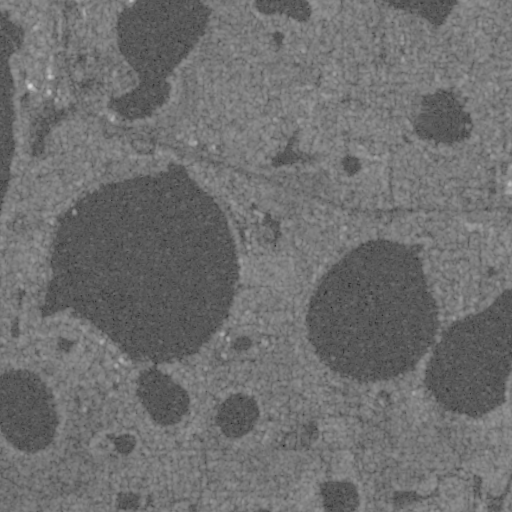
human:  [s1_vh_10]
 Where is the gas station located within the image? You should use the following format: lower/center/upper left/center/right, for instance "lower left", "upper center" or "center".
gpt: The gas station is located in the upper right of the image.
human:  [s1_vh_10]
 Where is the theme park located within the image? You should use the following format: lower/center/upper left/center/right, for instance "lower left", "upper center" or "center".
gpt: The theme park is located in the upper left of the image.
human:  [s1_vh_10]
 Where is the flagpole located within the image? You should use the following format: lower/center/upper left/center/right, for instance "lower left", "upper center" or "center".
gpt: The flagpole is located in the upper right of the image.
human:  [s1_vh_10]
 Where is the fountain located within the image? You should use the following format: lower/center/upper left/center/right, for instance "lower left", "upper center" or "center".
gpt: The fountain is located in the upper left of the image.
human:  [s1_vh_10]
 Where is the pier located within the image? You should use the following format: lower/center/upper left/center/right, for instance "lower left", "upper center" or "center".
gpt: The pier is located in the upper left of the image.
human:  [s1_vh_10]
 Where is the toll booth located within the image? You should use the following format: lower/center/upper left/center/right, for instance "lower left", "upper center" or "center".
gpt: The toll booth is located in the upper left of the image.
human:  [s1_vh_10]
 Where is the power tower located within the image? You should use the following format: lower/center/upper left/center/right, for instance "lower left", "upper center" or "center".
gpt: There is no power tower in the image.

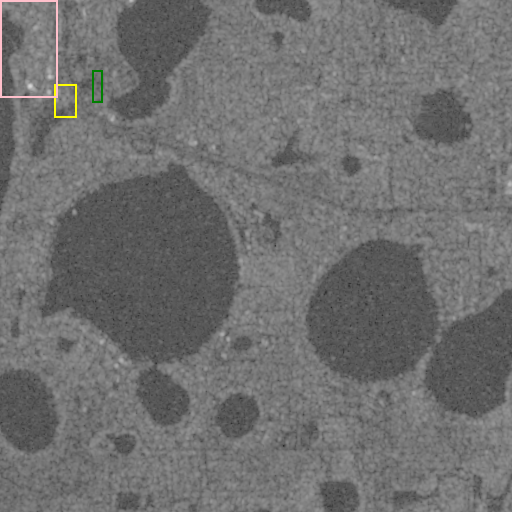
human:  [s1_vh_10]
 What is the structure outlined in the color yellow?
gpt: The structure outlined in yellow is a parking lot.
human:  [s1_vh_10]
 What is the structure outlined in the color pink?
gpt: The structure outlined in pink is a theme park.
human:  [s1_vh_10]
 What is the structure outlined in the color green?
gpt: The structure outlined in green is a building.
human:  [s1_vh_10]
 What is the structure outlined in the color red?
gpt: There is no red outline.